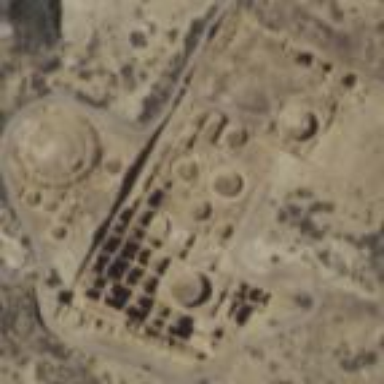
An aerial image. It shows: Archaeological site identifying settlement. This historical site is classified as settlement.